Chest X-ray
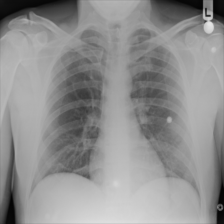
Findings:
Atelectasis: negative
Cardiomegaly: negative
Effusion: negative
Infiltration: negative
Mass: negative
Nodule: negative
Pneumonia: negative
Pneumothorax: negative
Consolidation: negative
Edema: negative
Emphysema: negative
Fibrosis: negative
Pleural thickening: negative
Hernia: negative